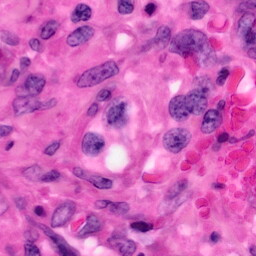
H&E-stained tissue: Pancreatic